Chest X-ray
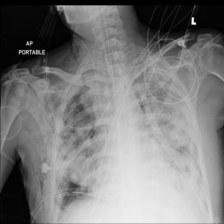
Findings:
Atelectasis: negative
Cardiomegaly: negative
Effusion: negative
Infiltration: positive
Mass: negative
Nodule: negative
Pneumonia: negative
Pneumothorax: negative
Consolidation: negative
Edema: negative
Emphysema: positive
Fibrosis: negative
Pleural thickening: negative
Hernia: negative